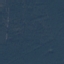
Land use / land cover: Forest